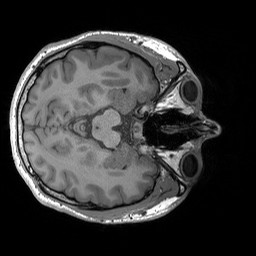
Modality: T1w
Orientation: axial
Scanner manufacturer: siemens
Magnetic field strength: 3 T
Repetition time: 1.9 s
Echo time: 0.00252 s